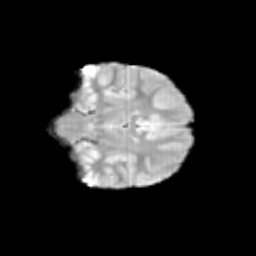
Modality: T2w
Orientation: coronal
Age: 10
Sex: female
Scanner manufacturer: siemens
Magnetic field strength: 3 T
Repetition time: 3.8 s
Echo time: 0.07 s